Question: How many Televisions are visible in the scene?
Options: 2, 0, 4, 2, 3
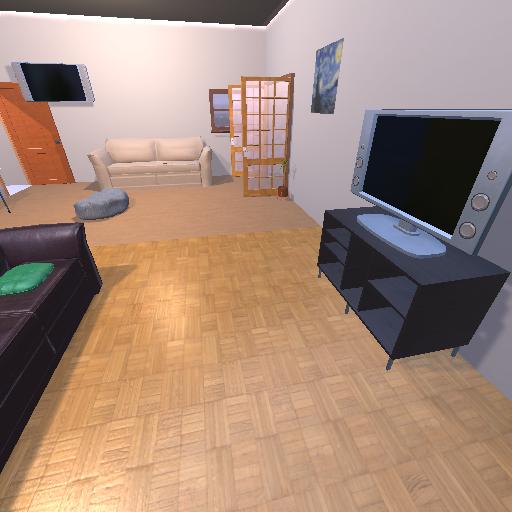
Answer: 2